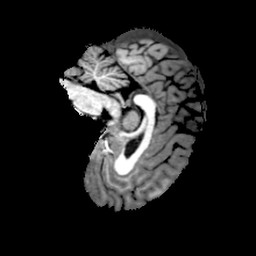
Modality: T1w
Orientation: sagittal
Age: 22
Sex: male
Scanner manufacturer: philips
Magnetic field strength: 3 T
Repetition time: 0.0082 s
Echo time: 0.0037 s